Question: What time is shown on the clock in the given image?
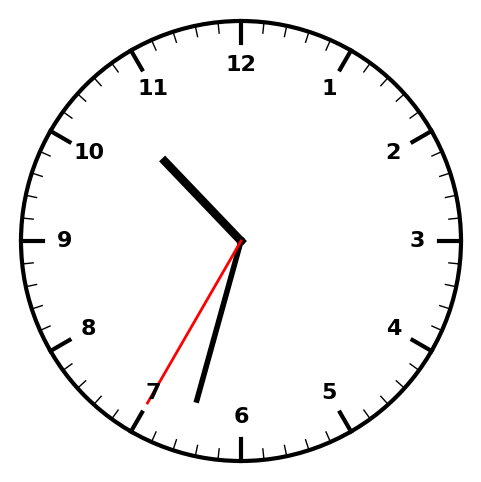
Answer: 10:32:35